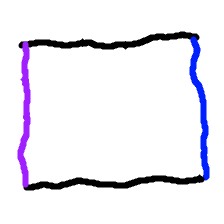
Shape: rectangle